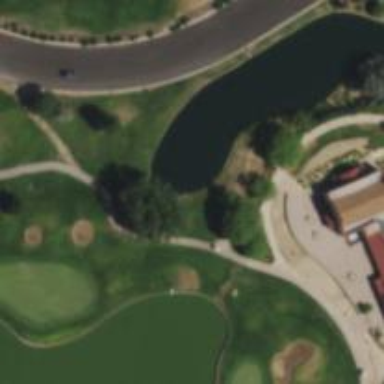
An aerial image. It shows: Service road used as golf cart path.